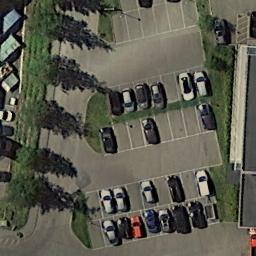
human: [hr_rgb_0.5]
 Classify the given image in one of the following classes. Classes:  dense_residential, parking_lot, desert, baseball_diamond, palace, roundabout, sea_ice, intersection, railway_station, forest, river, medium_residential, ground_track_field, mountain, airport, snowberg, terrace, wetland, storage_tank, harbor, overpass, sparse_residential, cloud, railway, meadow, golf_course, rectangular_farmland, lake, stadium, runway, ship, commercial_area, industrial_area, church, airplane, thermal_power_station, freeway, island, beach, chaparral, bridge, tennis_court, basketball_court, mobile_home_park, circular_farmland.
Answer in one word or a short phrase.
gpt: parking_lot